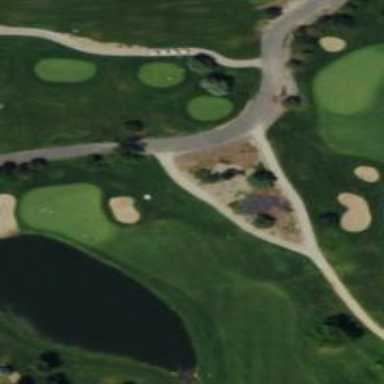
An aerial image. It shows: Well-maintained path used as golf cart path. The tracktype is grade1.